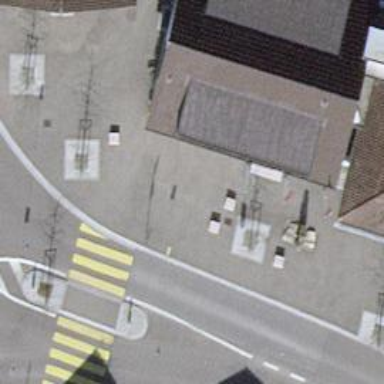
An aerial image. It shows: Bus stop with platform for public transport.